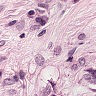
Metastatic tissue present: yes